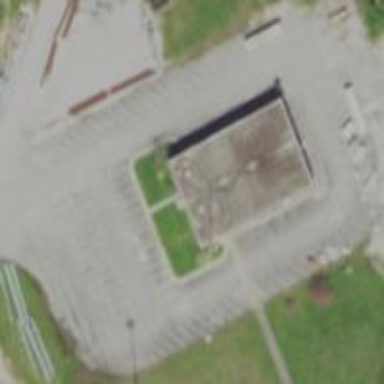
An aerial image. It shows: Parking area with asphalt surface.